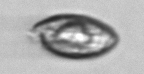
Label: Katodinium_or_Torodinium